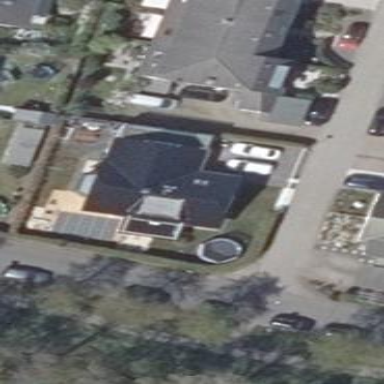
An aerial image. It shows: Simple house.